Question: Any idea how to make the div shape like this ?

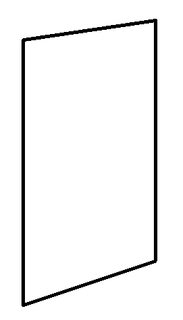
Answer: Just create a rectangle and skew the Y axis using the <URL>.
In this case, 'transform: skewY(-20deg)' will work.
'''
.shape {
border: 2px solid;
height: 200px;
width: 100px;
transform: skewY(-20deg);
margin: 2em 0;
}
'''
'''
<div class="shape"></div>
'''